Aerial crown-view tile of a tropical tree (Barro Colorado Island, Panama), acquired 20250512:
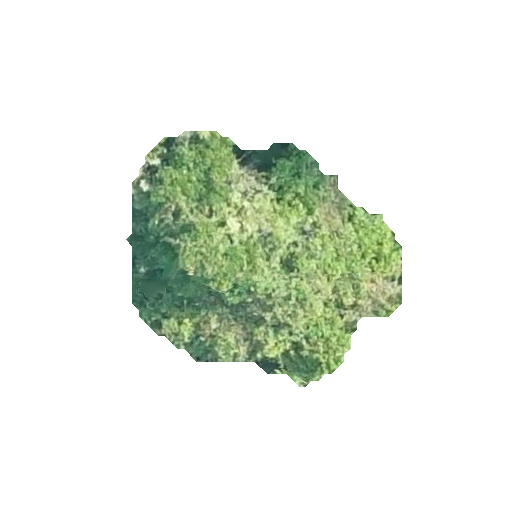
Species: Prioria copaifera
GBIF accepted scientific name: Prioria copaifera
Crown area: 72.954 m²